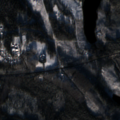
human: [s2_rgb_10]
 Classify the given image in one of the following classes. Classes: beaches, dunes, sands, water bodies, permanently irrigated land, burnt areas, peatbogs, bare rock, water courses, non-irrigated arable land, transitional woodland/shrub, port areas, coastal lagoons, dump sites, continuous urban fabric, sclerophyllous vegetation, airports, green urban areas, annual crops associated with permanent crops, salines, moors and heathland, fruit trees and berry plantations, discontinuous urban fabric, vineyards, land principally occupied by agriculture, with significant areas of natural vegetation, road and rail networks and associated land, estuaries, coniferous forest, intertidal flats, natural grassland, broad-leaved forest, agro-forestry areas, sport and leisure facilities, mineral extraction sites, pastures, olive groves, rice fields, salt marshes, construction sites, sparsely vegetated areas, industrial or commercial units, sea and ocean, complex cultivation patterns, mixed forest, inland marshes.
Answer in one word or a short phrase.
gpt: discontinuous urban fabric, mixed forest, transitional woodland/shrub, water bodies